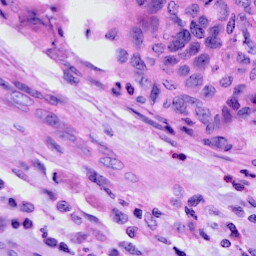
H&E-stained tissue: Cervix